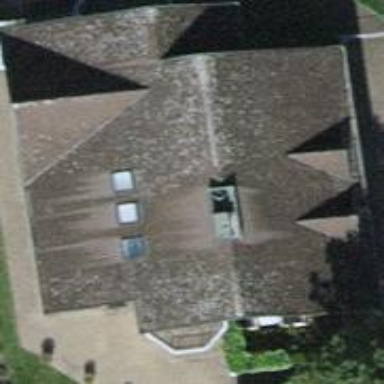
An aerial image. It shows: Building with tile roof.